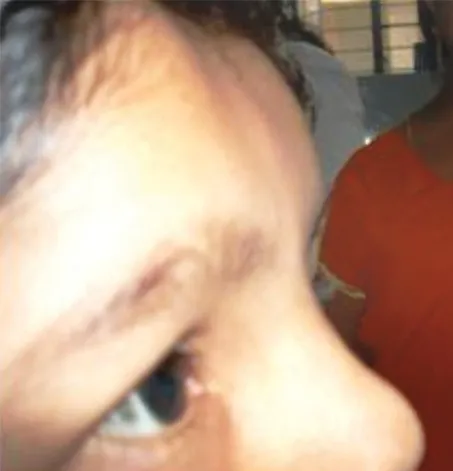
Depressed forehead with frontal bossing in the child.
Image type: medical_photograph (other_medical_photograph)